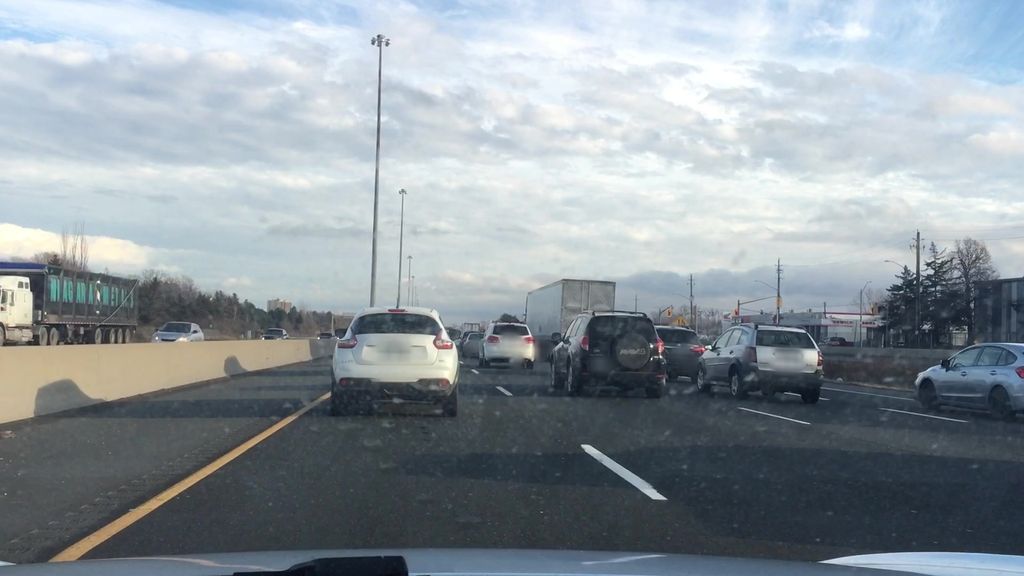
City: hamilton